Interaction volume radius: 5 \u00c5
Interaction volume height: 25 \u00c5
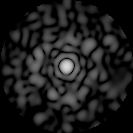
Disorder parameter: 0.8284